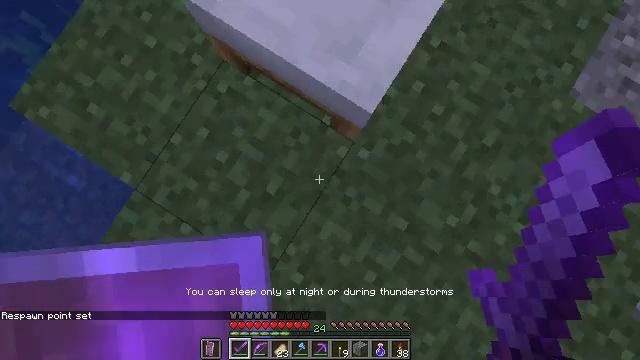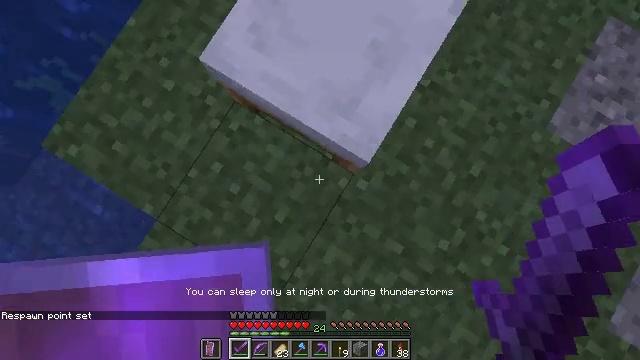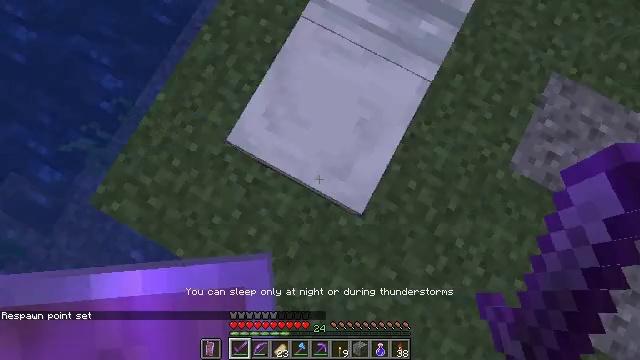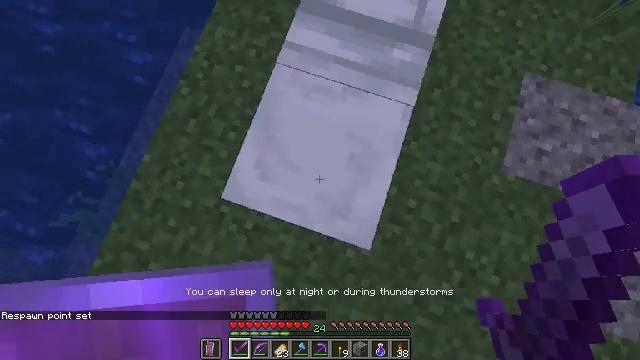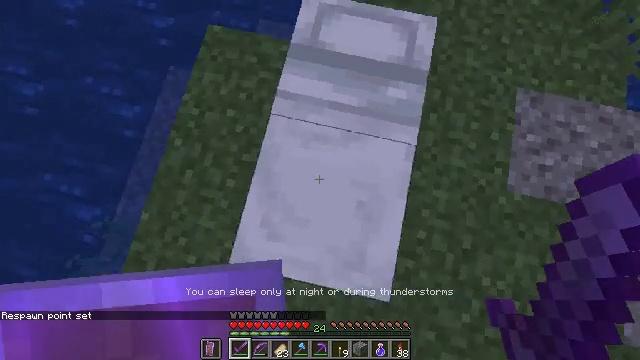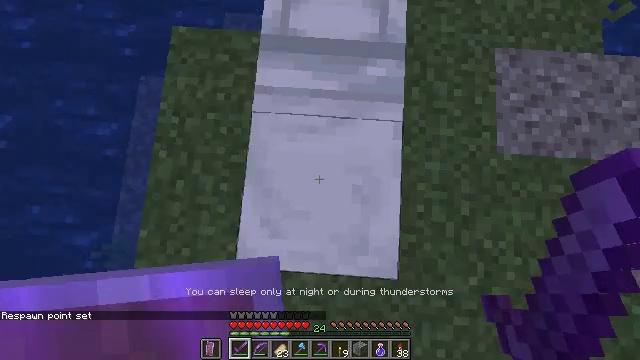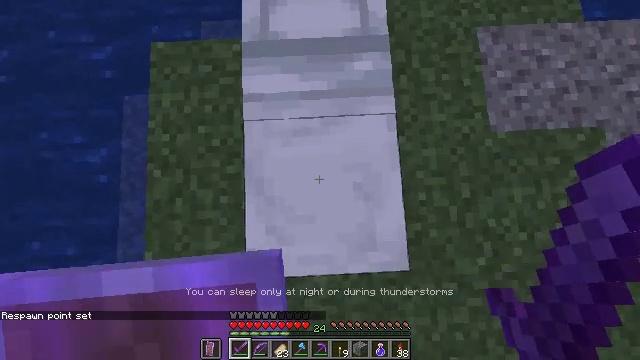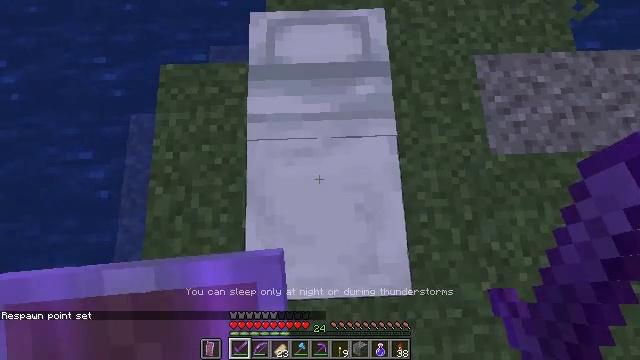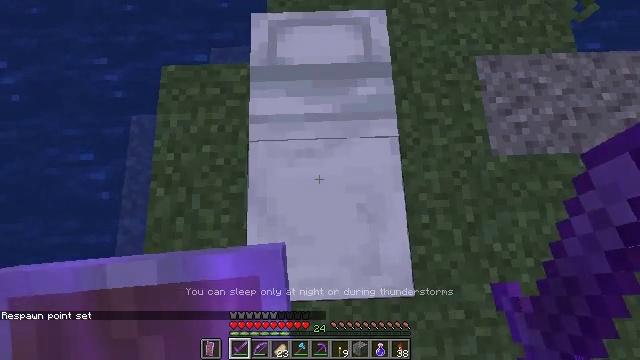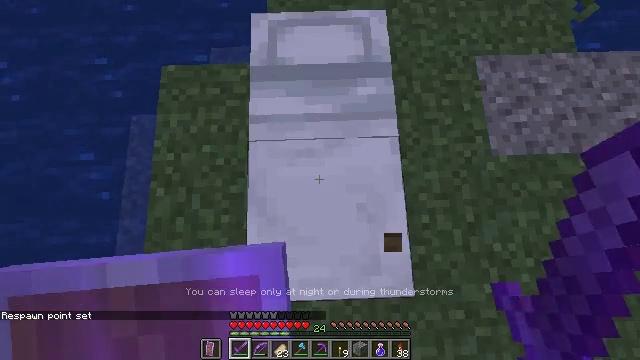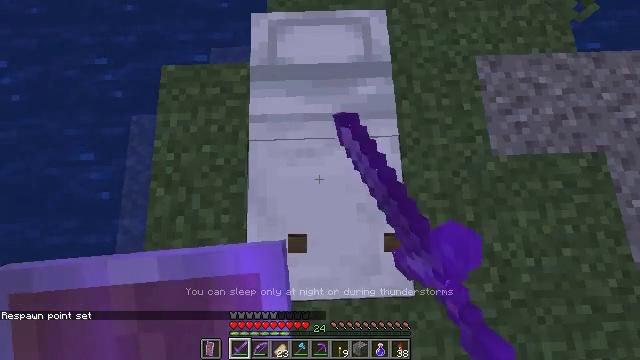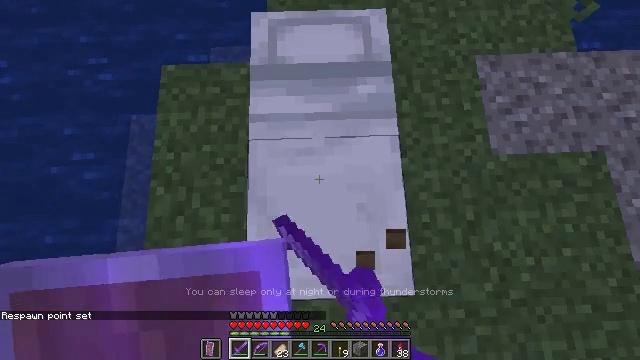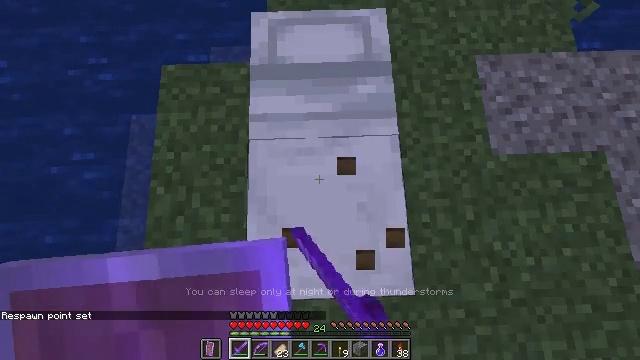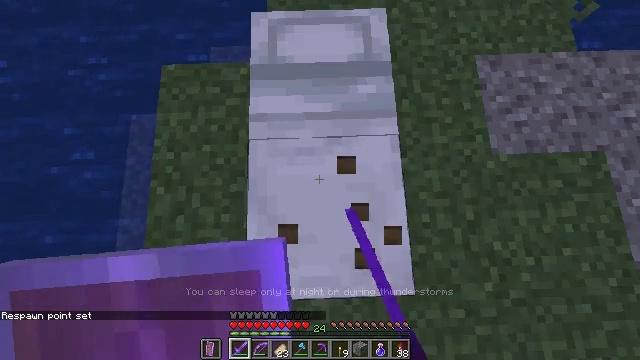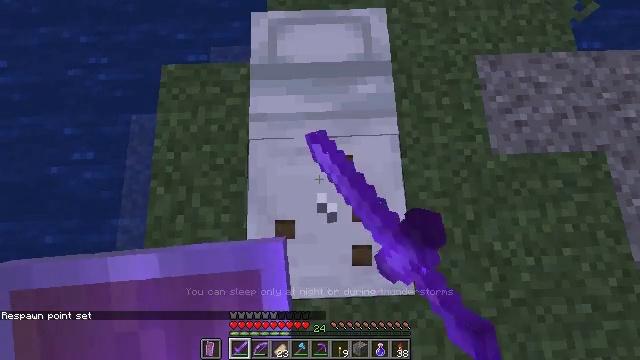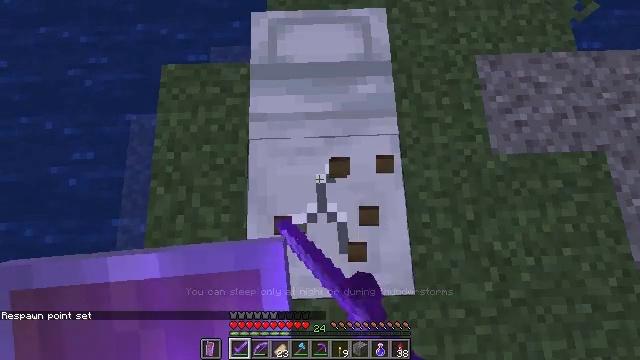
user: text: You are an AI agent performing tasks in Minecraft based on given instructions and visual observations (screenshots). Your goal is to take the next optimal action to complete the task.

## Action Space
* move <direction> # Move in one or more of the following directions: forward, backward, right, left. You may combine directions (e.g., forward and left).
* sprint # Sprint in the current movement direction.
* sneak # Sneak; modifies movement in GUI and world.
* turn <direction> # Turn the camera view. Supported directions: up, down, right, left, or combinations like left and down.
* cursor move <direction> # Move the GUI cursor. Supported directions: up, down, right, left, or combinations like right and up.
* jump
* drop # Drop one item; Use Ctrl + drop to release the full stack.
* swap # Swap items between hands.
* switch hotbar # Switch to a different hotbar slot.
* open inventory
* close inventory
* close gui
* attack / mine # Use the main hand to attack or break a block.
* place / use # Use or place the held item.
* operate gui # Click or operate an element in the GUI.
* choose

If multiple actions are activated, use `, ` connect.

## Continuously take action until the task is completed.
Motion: motion action
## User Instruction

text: Remove the white bed from its place.
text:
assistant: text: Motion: move forward
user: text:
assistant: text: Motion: move forward, turn right and up
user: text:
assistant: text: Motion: move forward, turn right and up
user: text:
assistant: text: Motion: turn right and up
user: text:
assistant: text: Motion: turn right and down
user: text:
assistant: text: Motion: turn right
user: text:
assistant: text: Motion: turn up
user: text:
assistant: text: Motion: no_op
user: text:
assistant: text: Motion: attack / mine
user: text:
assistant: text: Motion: attack / mine
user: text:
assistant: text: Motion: attack / mine
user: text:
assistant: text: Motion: attack / mine
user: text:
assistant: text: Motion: attack / mine
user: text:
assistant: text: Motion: attack / mine
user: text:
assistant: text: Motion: attack / mine
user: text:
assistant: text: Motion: attack / mine
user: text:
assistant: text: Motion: attack / mine
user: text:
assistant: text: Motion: attack / mine
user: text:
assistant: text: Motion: attack / mine
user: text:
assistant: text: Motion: attack / mine
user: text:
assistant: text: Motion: attack / mine
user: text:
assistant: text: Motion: attack / mine
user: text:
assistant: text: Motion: attack / mine
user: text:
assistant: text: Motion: attack / mine